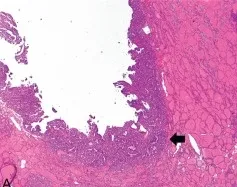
(A) Struma and PTC x40.
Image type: pathology (h&e)